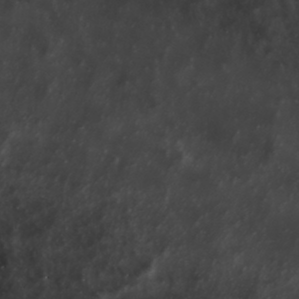
Label: non_frost